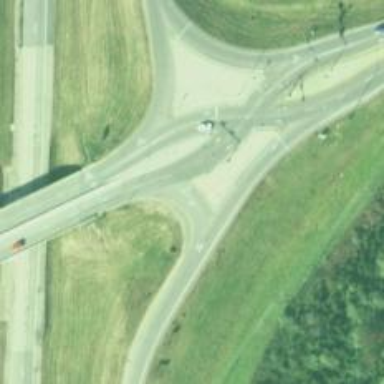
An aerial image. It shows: Motorway link at Diverging Diamond Interchange (DDI) junction.